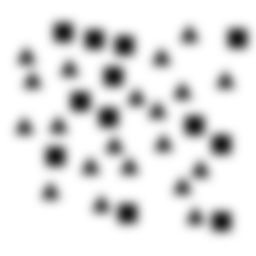
Squares: 12
Triangles: 20
Stars: 0
Total shapes: 32